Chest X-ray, AP view. Patient: 6 years old, sex M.
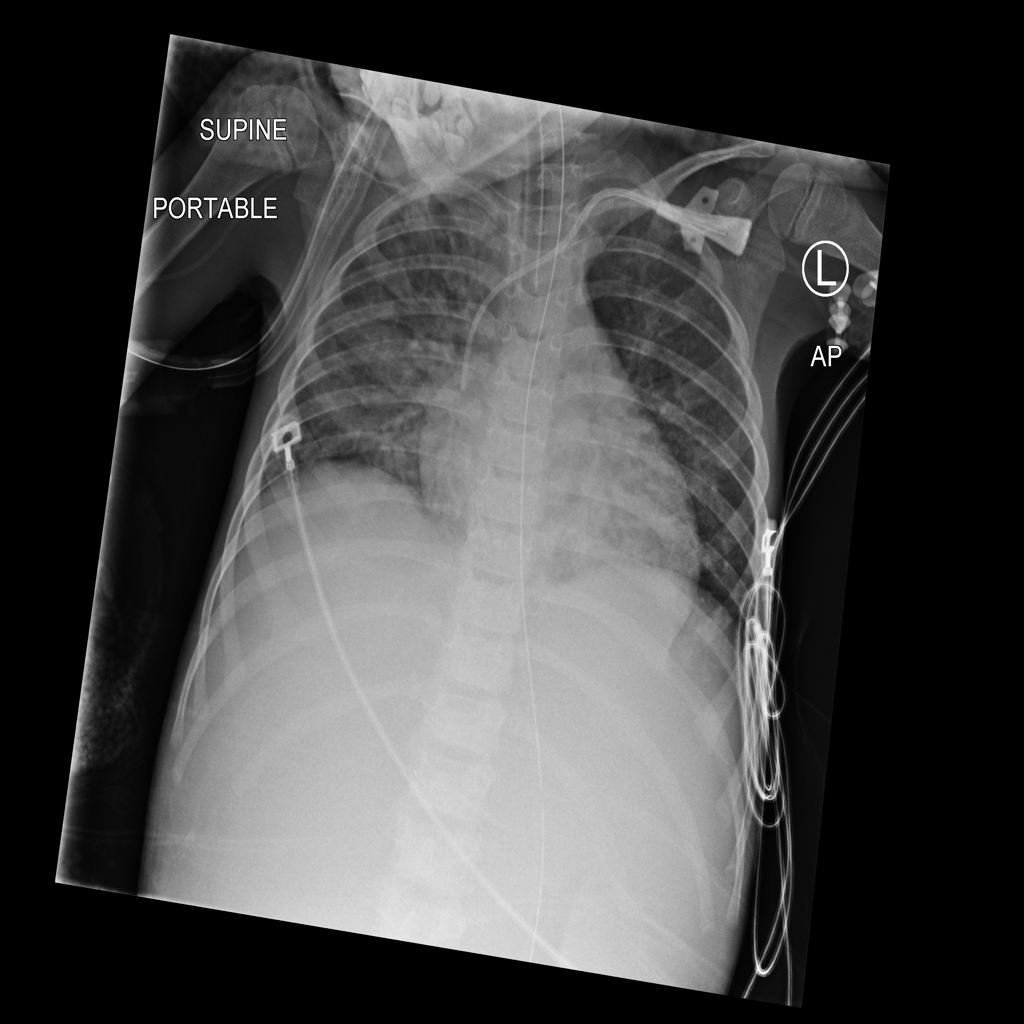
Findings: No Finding